Field crop: tomato
Growth stage: 2
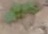
Species: solanum